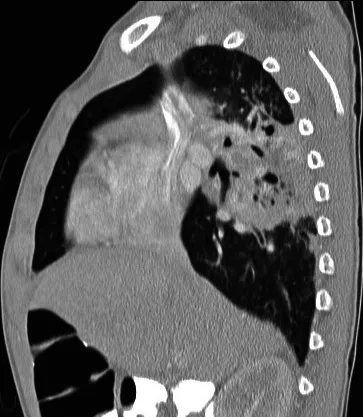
Computed tomography image with the mass-like opacification in the superior segment of the right lower lobe, and in close proximity to the oesophagus.
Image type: radiology (ct)